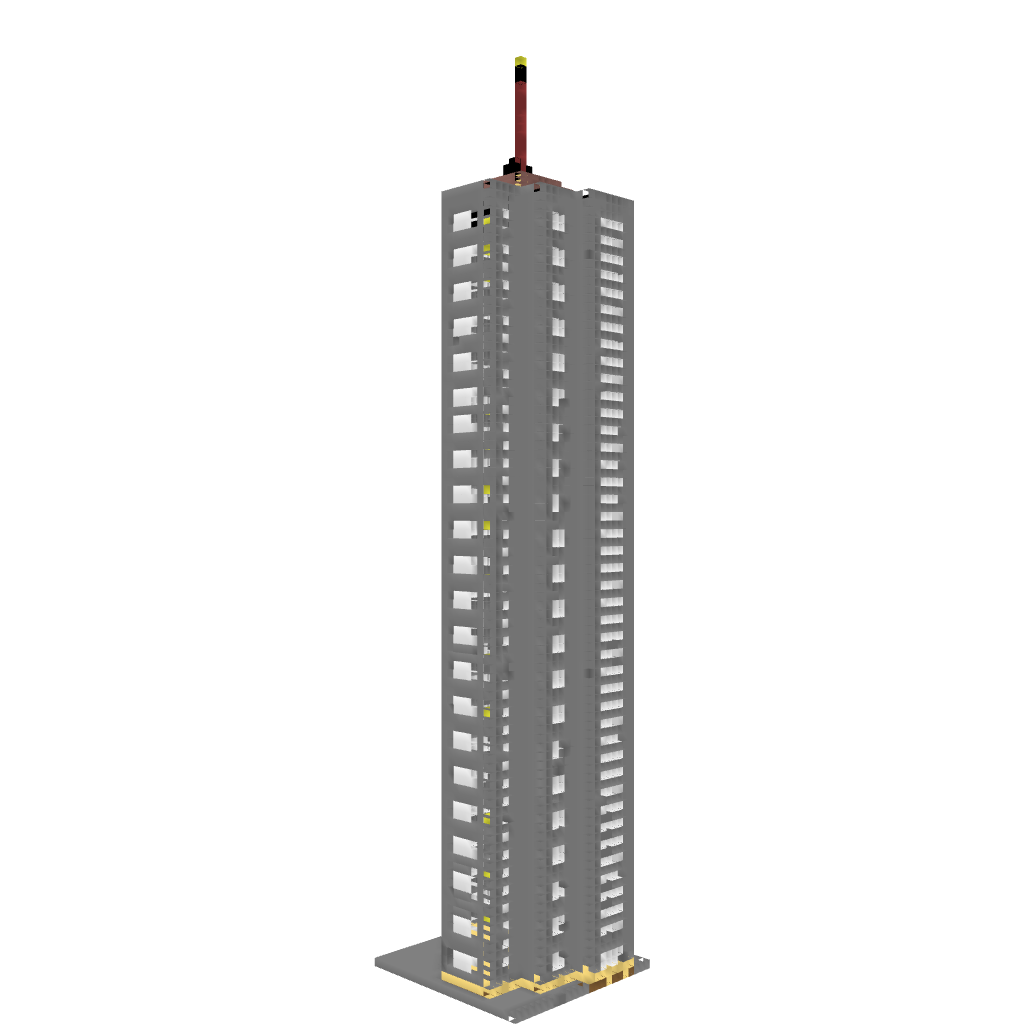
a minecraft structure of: Kuanu Tower bad low quality